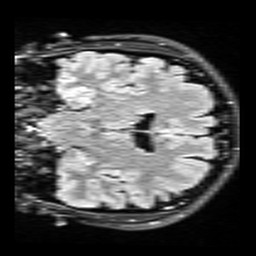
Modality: FLAIR
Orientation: coronal
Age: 21
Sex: male
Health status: healthy
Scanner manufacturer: siemens
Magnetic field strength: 3 T
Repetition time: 9 s
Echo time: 0.088 s